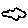
Label: cloud